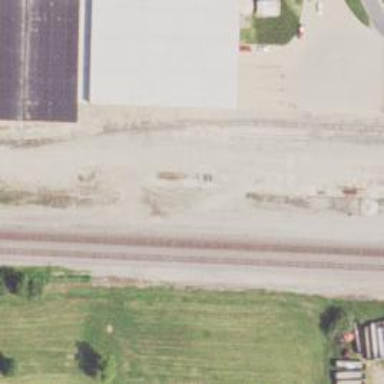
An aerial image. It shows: Railway service station.